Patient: sex M, age 80
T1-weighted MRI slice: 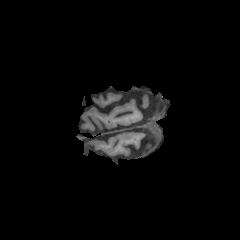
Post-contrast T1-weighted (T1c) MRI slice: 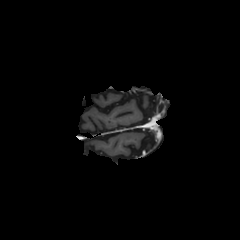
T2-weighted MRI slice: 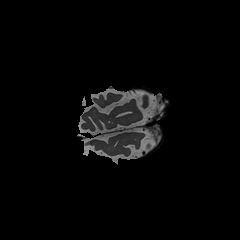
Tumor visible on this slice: no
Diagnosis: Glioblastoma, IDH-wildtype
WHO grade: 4